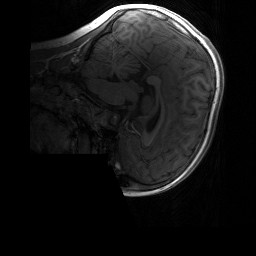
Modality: T1w
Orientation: sagittal
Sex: male
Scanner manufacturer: siemens
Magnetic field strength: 3 T
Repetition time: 1.9 s
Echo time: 0.00243 s